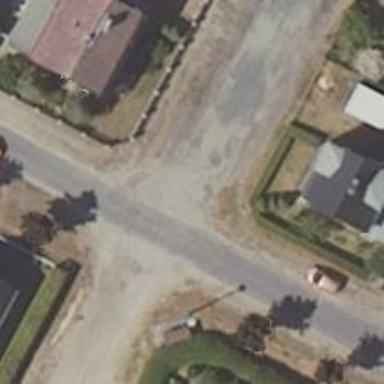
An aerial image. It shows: Residential road.